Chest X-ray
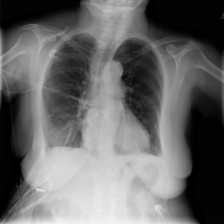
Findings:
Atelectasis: negative
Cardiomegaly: negative
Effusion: negative
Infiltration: negative
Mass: negative
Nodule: negative
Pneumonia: negative
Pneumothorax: positive
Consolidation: negative
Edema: negative
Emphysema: negative
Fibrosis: negative
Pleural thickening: negative
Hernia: negative